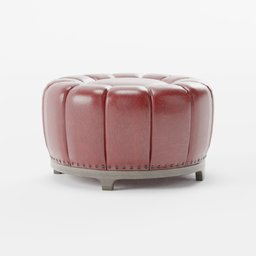
Label: furniture